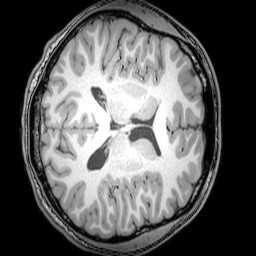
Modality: T1w
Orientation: axial
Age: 21
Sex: male
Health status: healthy
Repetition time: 0.081 s
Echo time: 0.037 s